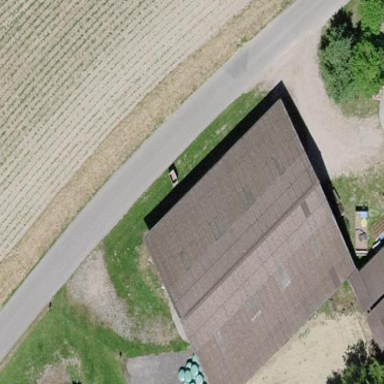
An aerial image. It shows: Group of garages.